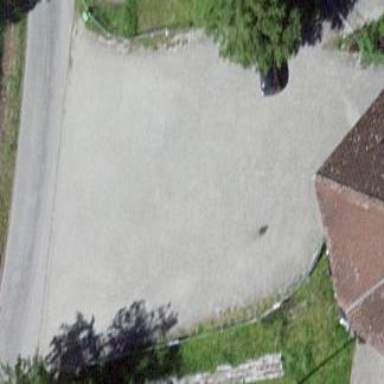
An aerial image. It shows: Parking area with surface.